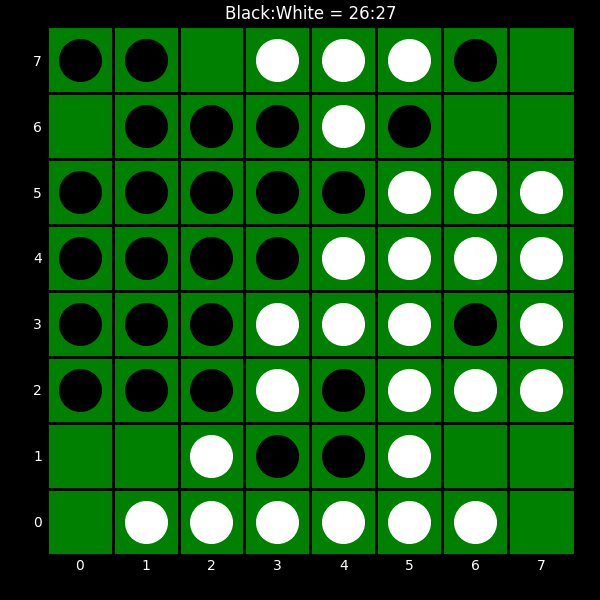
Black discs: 26
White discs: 27